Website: apple
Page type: customer-info-address
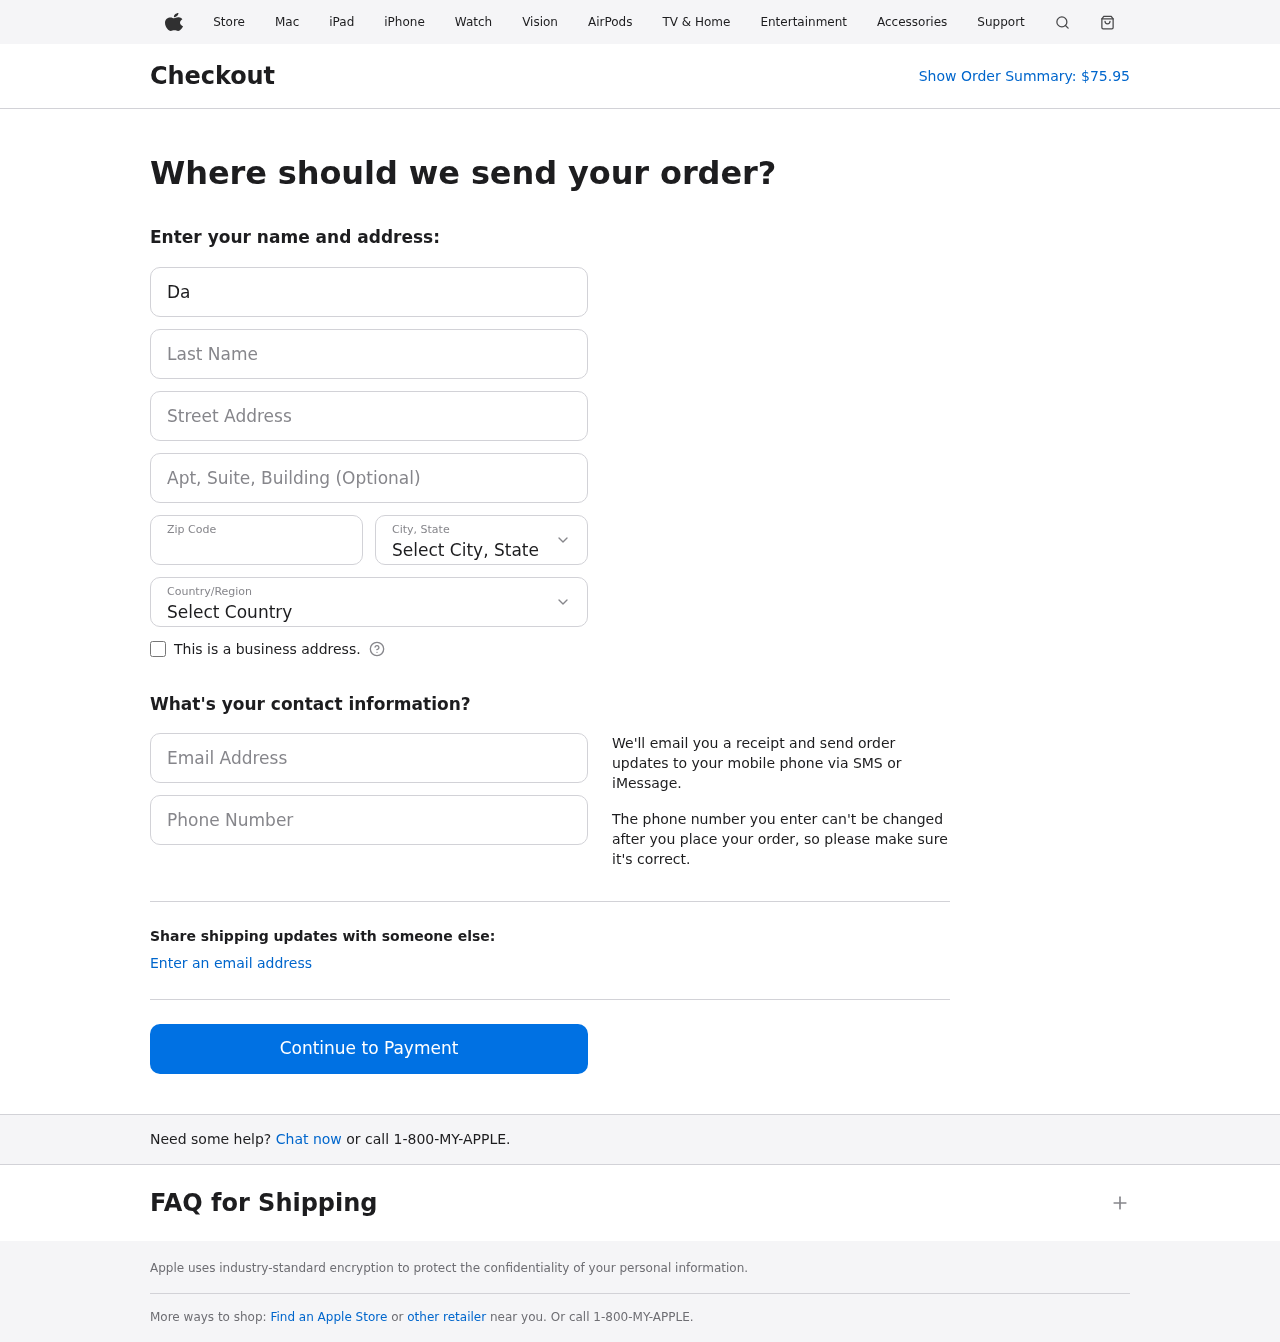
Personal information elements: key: PII_CITY_STATE
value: Barrettport, OH
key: PII_COUNTRY
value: United States
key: PII_EMAIL
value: daniel.garcia@hotmail.com
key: PII_FIRSTNAME
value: Daniel
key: PII_LASTNAME
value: Garcia
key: PII_PHONE
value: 4843868627
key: PII_POSTCODE
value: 98935
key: PII_STREET
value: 17715 Adams Key
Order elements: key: ORDER_TOTAL
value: $75.95